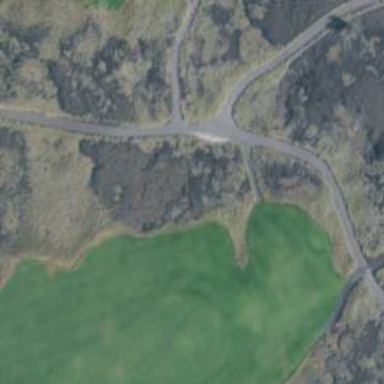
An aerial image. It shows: Footway that doubles as golf path.